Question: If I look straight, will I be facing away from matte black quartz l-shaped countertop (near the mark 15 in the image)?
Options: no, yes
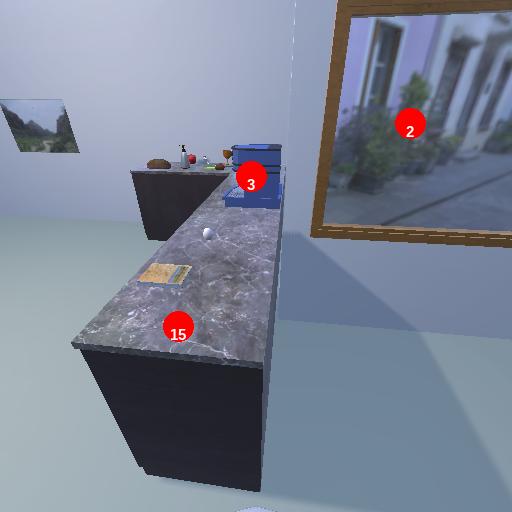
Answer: no